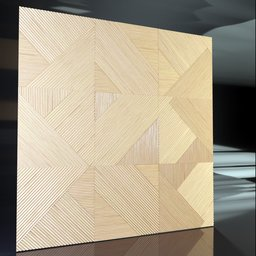
Label: architecture